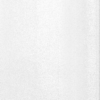
Label: dusty